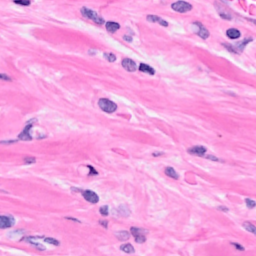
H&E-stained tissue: Breast